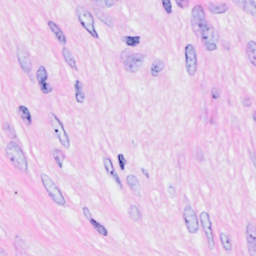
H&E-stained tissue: Breast